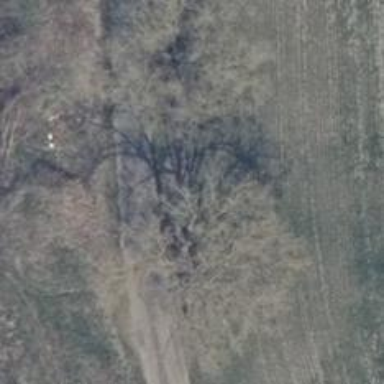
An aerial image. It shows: Row of trees in natural setting.